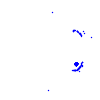
Particle: proton